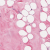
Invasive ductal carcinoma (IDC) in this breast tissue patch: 0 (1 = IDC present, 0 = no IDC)